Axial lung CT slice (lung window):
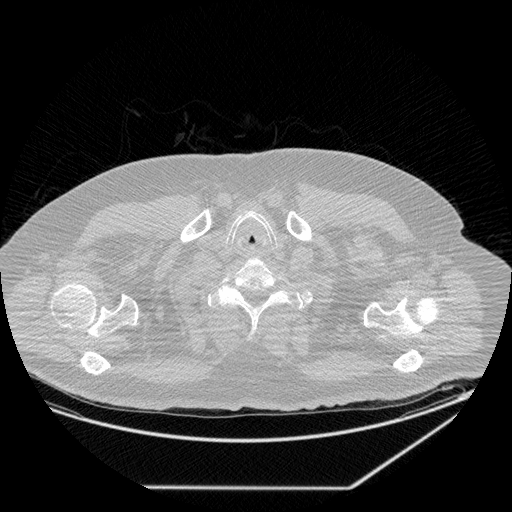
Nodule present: no